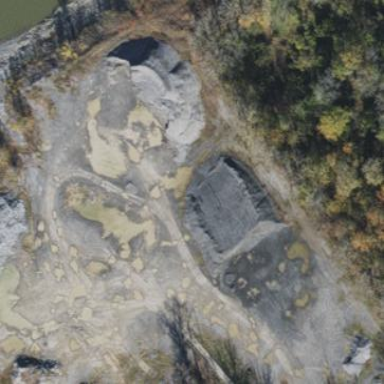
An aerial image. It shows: Quarry area.